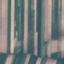
Land use / land cover: AnnualCrop